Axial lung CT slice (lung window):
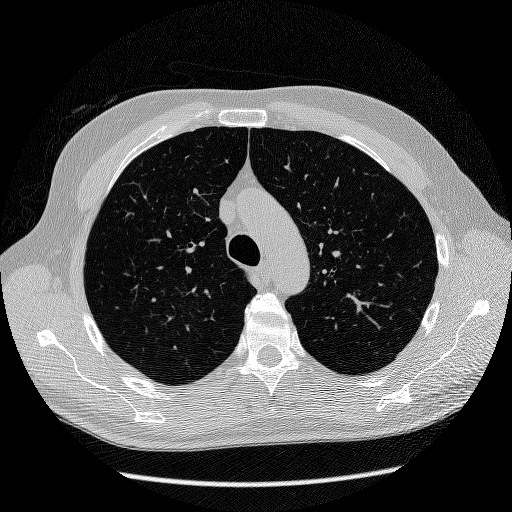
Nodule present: no